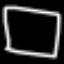
Label: square